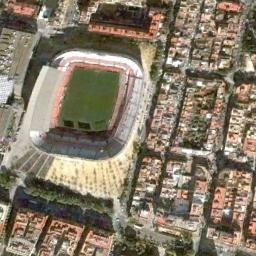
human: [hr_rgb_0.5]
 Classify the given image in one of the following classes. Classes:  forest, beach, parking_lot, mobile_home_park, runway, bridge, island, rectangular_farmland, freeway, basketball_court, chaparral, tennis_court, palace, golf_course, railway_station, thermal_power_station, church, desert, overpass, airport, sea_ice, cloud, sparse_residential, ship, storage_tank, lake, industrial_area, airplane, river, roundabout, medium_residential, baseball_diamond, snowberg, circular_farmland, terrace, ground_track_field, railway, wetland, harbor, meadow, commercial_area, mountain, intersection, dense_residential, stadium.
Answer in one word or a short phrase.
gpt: stadium